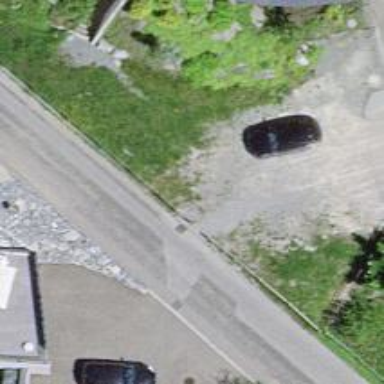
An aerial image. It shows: Bollard.